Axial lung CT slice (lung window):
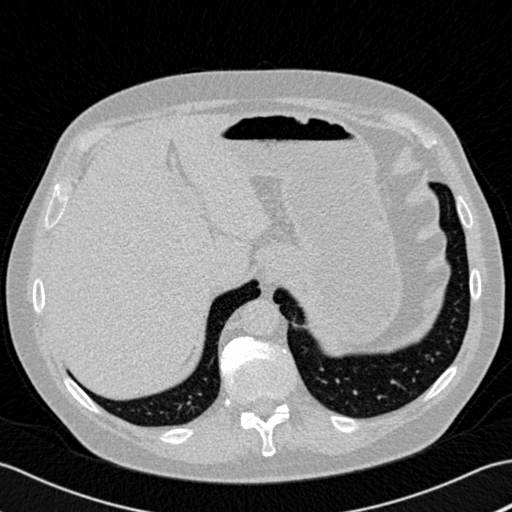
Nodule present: no